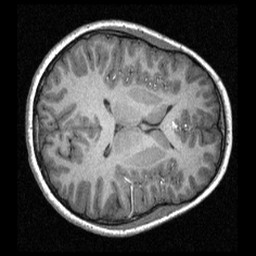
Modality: T1w
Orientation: axial
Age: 13
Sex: male